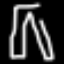
Label: pants